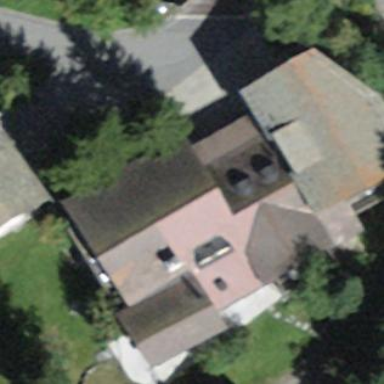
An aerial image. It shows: Part of building.